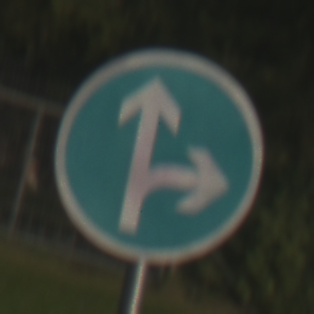
Verkehrszeichen: VorgeschriebeneFahrtrichtungGeradeausOderRechts
Umgebung: Outdoor, Nature
Tageszeit: MorningAfternoon
Wetter: PartlyCloudy
Licht: Natural
Jahreszeit: NotSpecified
Kontrast: HighContrast